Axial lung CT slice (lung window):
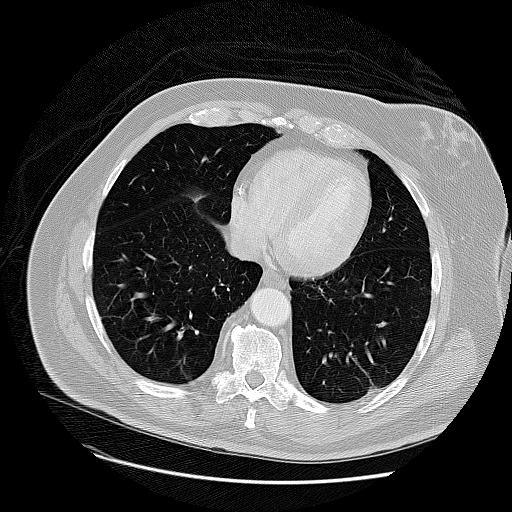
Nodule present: no